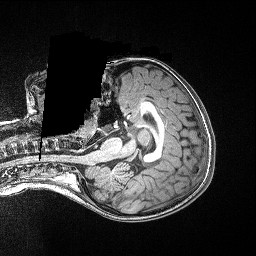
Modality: T1w
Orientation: axial